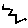
Label: zigzag